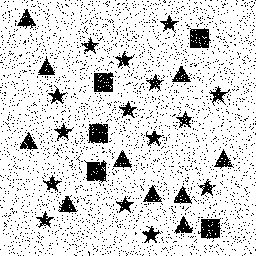
Squares: 5
Triangles: 10
Stars: 15
Total shapes: 30